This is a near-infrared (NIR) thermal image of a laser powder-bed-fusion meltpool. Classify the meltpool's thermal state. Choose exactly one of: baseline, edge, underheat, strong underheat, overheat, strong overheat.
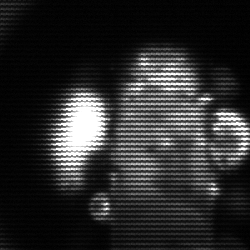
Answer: strong underheat